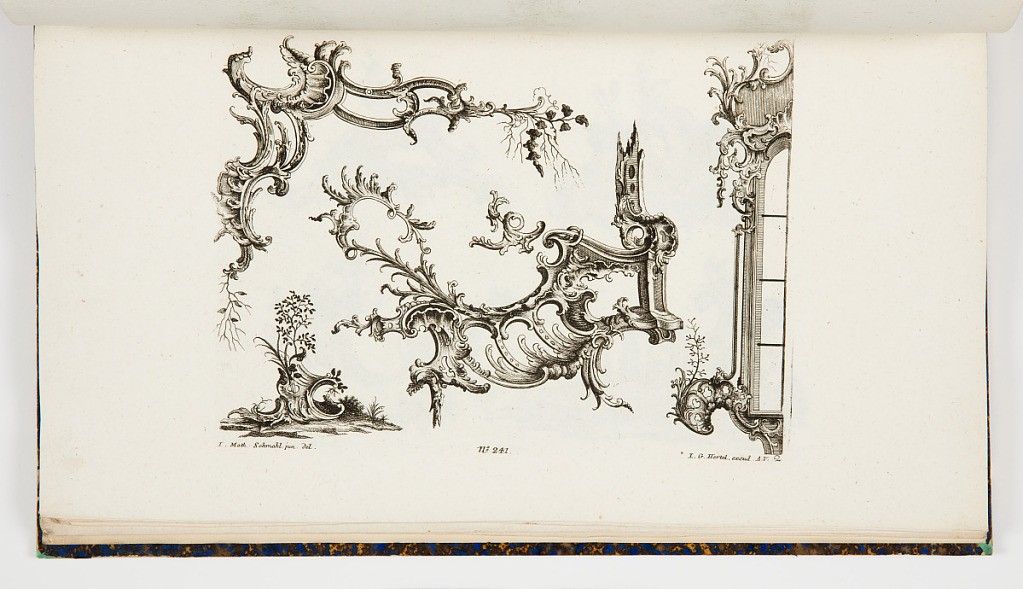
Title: Designs for Rocaille Ornament
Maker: J. Matthaeus Schmahl, German, active 18th century
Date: ca. 1719 – 1768
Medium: Etching on off-white laid paper
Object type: Print
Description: Rocaille ornament designs of rinceaux, scrolls, and branches and roots for use in molding and frames. At lower left is a vignette of a rocaille scroll on the ground sprouting leaves. The plate is signed and numbered.